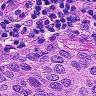
Metastatic tissue present: yes